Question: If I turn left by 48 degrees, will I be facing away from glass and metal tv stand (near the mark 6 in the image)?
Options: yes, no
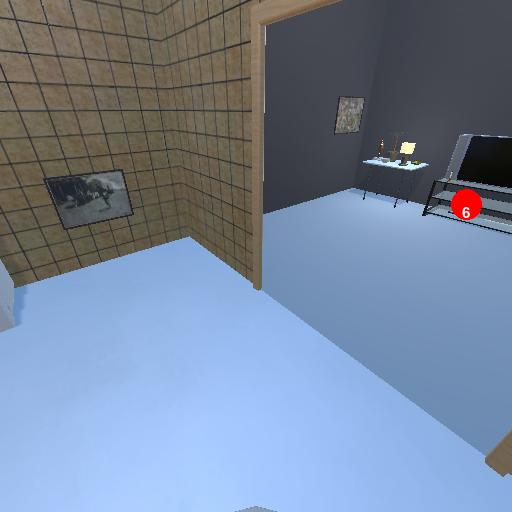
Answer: yes